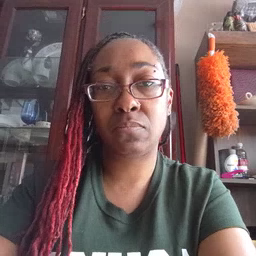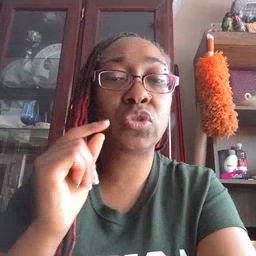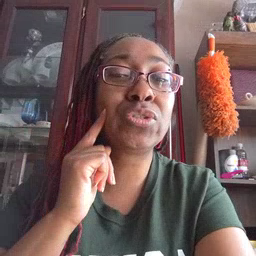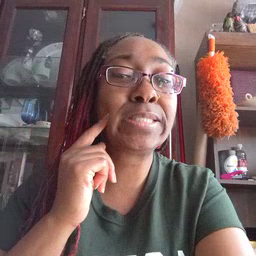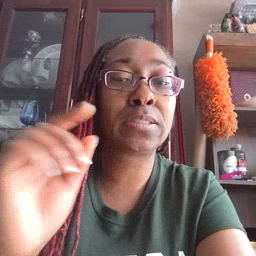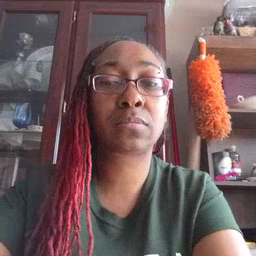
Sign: cheek